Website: macys
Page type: billing-address
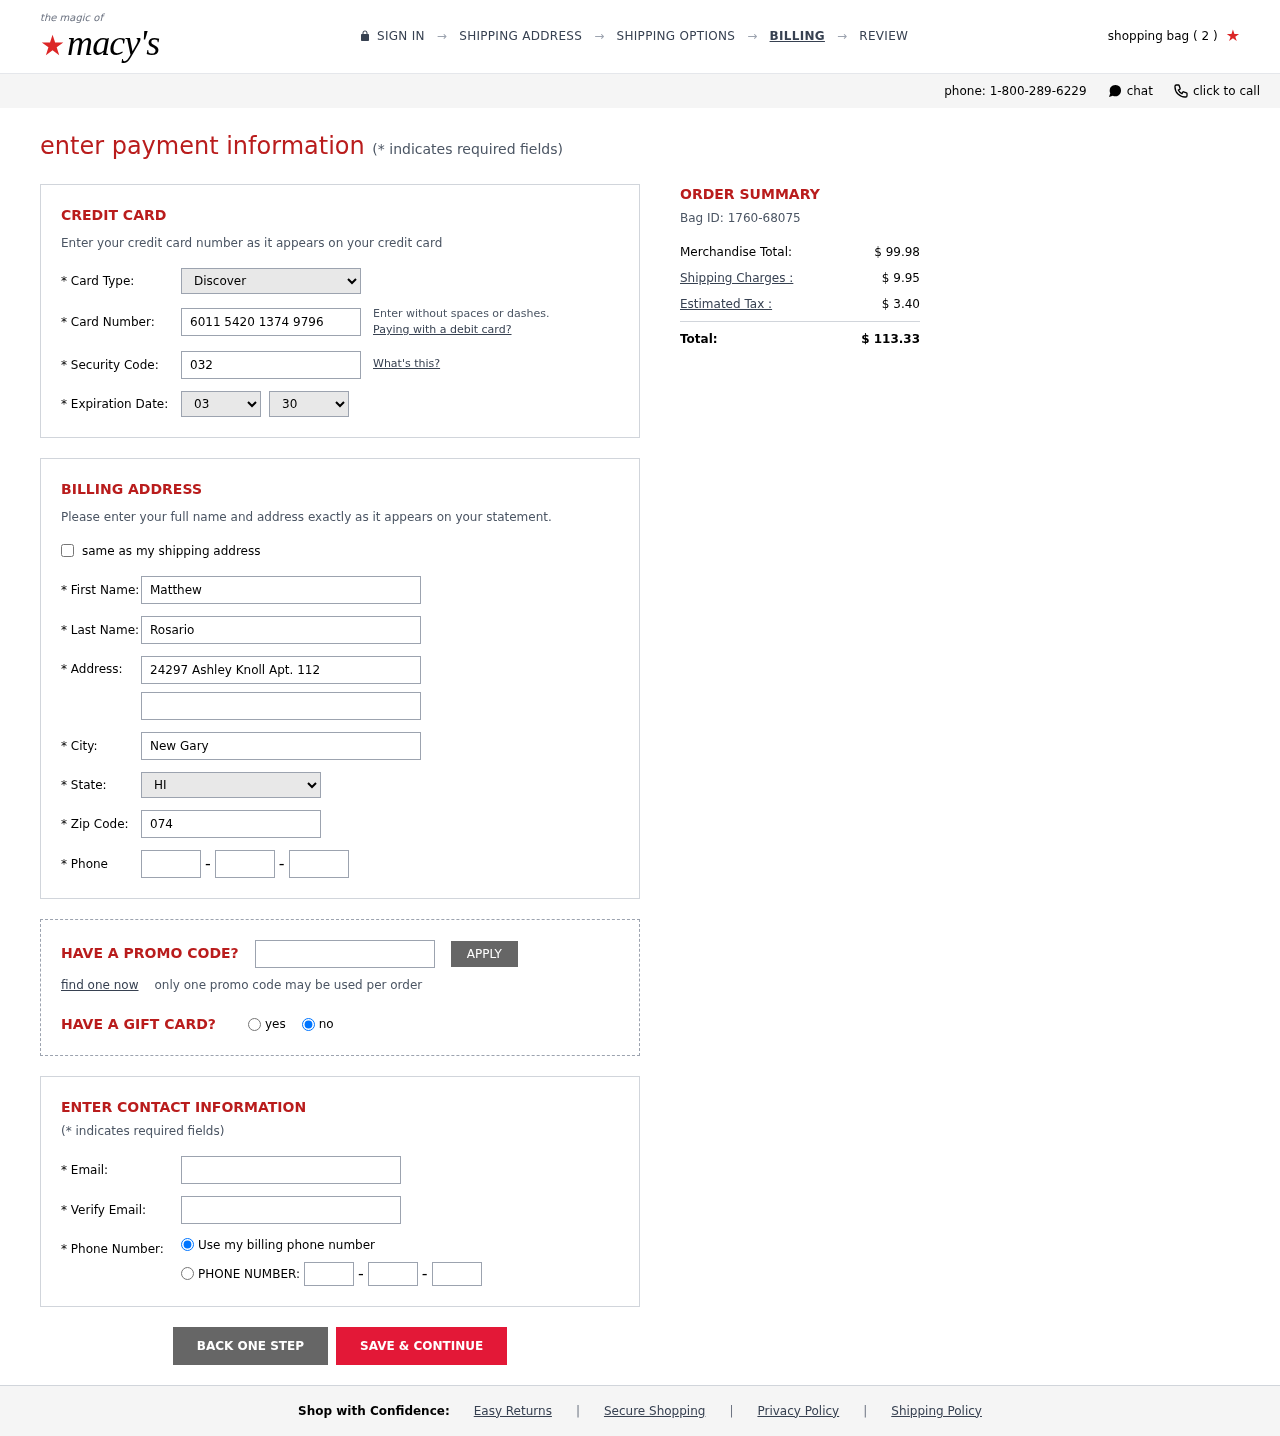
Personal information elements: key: PII_CARD_CVV
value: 032
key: PII_CARD_EXPIRY_MONTH
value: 03
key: PII_CARD_EXPIRY_YEAR
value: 30
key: PII_CARD_NUMBER
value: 6011 5420 1374 9796
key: PII_CARD_TYPE
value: Discover
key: PII_CITY
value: New Gary
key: PII_EMAIL
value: matthewrosario@yahoo.com
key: PII_FIRSTNAME
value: Matthew
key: PII_LASTNAME
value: Rosario
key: PII_PHONE_AREA
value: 623
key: PII_PHONE_PREFIX
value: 915
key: PII_PHONE_SUFFIX
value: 6178
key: PII_POSTCODE
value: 07414
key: PII_STATE_ABBR
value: HI
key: PII_STREET
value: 24297 Ashley Knoll Apt. 112
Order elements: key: ORDER_NUM_ITEMS
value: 2
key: ORDER_ID
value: Bag ID: 1760-68075
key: ORDER_SUBTOTAL
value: $ 99.98
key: ORDER_SHIPPING_COST
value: $ 9.95
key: ORDER_TAX
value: $ 3.40
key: ORDER_TOTAL
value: $ 113.33